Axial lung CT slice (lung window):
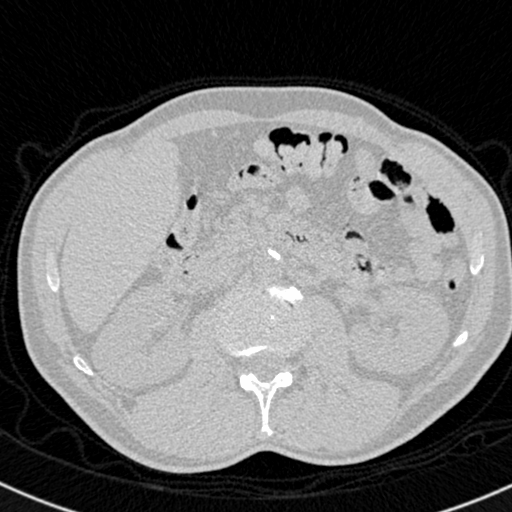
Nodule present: no